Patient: sex M, age 74
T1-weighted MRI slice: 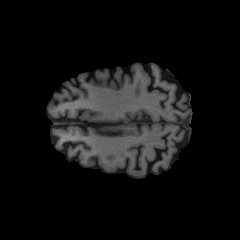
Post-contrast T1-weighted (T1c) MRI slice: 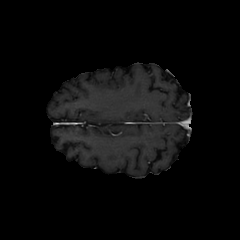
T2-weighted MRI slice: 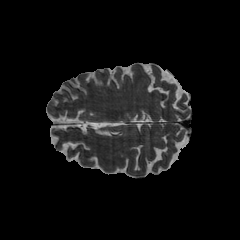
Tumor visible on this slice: no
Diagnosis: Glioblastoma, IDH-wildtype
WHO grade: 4